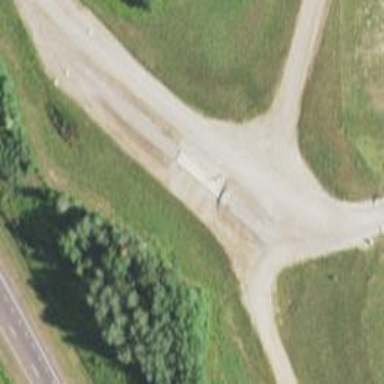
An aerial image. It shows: Weighbridge located along service road.